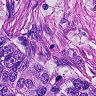
Metastatic tissue present: yes